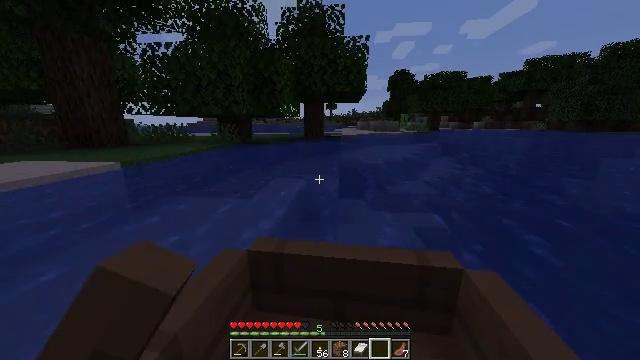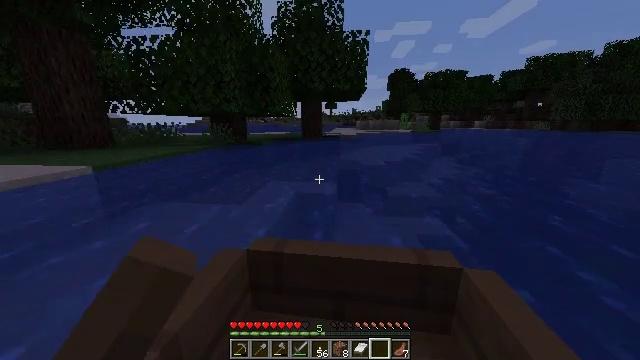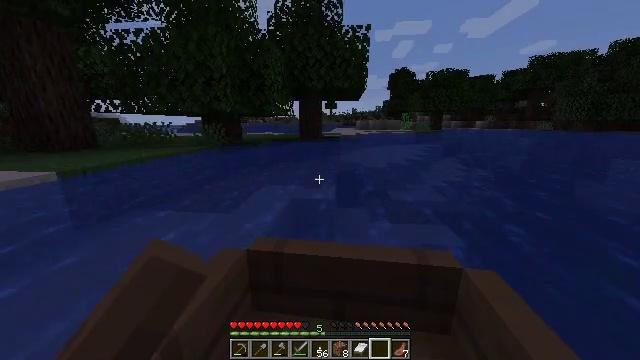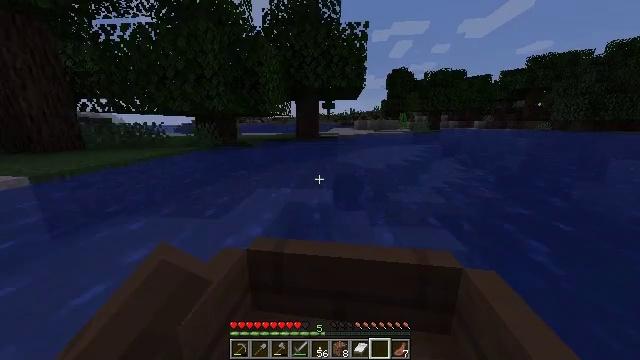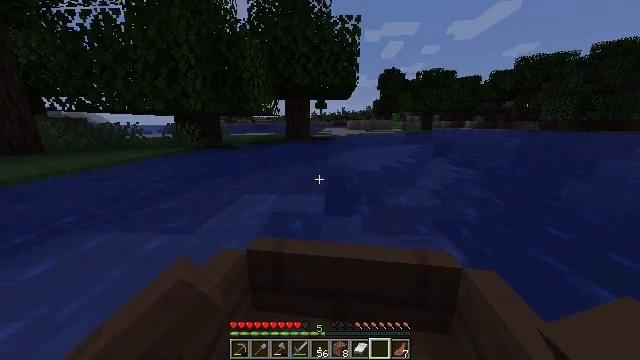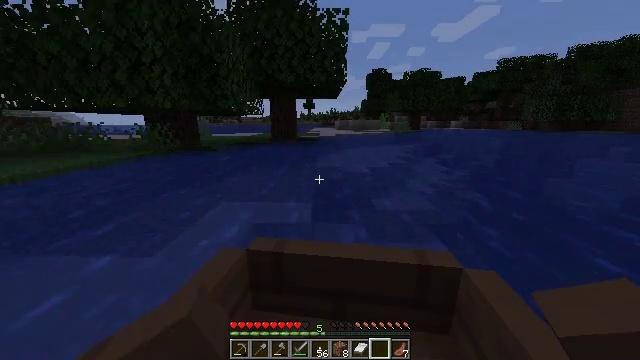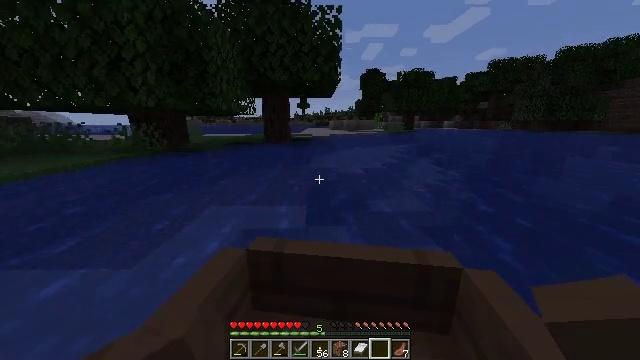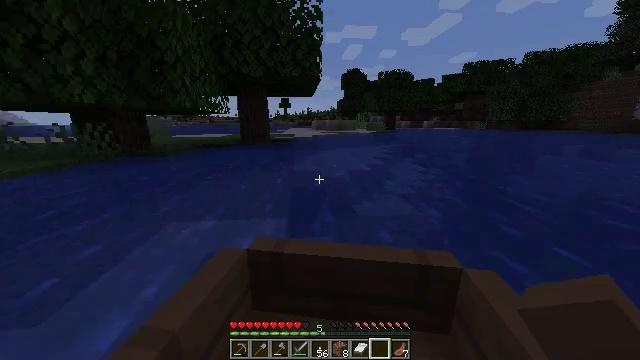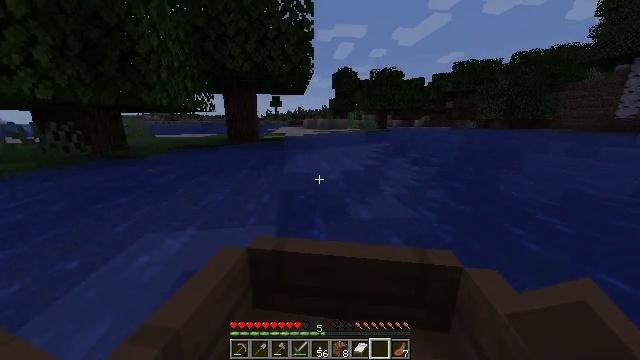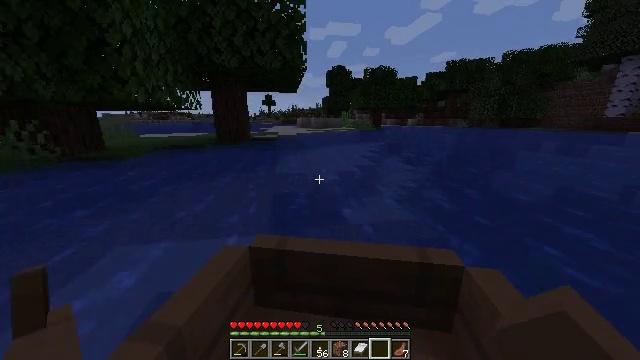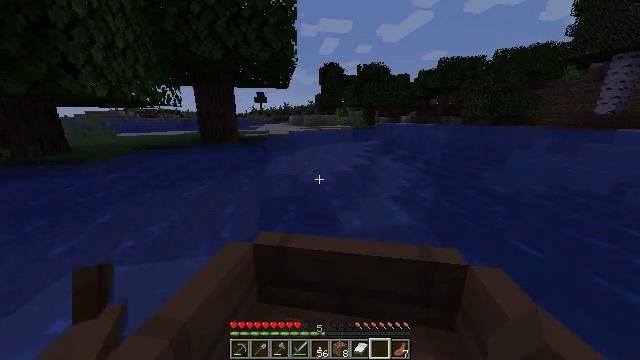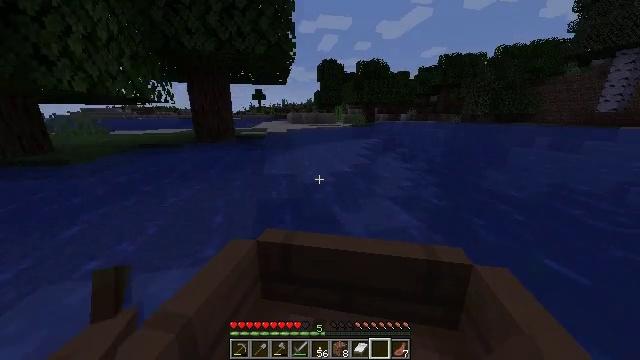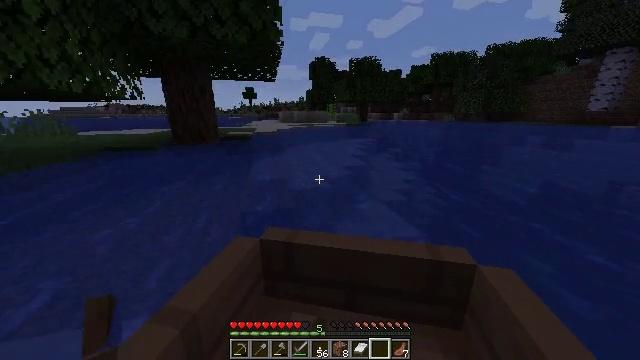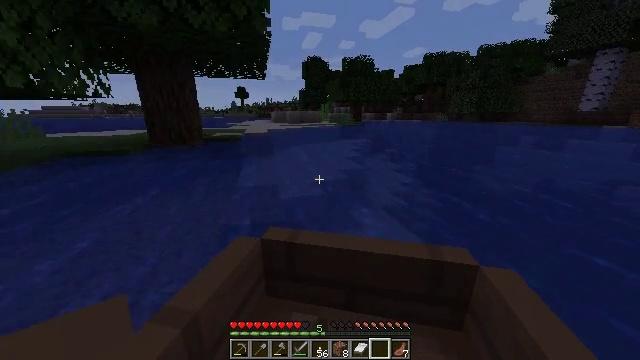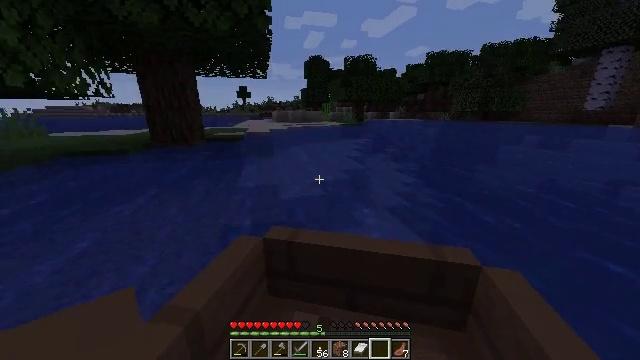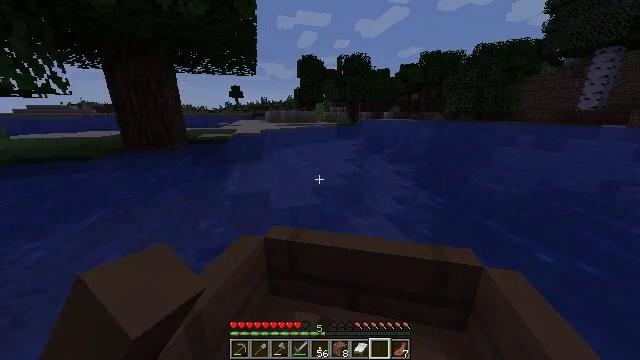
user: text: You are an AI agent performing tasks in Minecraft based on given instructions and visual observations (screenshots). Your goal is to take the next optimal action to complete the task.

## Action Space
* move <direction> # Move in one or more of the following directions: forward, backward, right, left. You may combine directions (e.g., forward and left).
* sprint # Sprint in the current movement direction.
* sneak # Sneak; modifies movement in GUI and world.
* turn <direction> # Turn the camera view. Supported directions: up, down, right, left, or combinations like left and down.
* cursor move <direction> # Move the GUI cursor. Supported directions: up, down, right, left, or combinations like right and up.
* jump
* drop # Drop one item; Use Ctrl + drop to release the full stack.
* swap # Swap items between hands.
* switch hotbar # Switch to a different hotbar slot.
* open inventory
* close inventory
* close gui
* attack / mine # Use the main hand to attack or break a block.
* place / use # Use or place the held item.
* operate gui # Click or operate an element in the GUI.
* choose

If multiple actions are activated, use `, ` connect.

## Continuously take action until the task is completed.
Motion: motion action
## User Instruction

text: Break the tall seagrass.
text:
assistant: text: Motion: move forward, sprint
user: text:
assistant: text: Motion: move forward and move right, sprint
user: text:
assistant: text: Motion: move forward and move right, sprint
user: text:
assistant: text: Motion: move forward and move right, sprint
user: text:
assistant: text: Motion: move forward and move right, sprint
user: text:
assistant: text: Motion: move forward, sprint
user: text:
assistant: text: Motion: move forward, sprint
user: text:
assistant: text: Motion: move forward, sprint
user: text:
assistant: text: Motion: move forward, sprint
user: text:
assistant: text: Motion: move forward, sprint
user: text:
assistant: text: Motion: move forward, sprint, turn left
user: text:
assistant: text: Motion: move forward, sprint
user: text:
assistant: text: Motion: move forward, sprint
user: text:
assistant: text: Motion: move forward, sprint
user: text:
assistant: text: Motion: move forward, sprint
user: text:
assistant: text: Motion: move forward, sprint
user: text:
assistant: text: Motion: move forward, sprint
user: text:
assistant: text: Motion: move forward, sprint
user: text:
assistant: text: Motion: move forward, sprint
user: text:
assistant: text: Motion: move forward, sprint
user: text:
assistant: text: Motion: move forward, sprint
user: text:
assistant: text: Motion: move forward, sprint
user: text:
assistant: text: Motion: move forward, sprint
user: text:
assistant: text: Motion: move forward, sprint
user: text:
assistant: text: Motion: move forward, sprint
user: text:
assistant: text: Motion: move forward, sprint
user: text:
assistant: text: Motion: move forward, sprint
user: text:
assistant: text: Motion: move forward, sprint
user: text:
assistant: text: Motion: move forward, sprint
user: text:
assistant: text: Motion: move forward, sprint